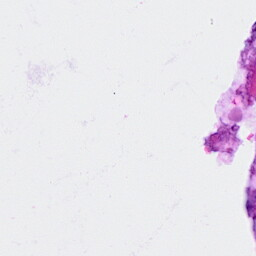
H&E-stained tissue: Ovarian